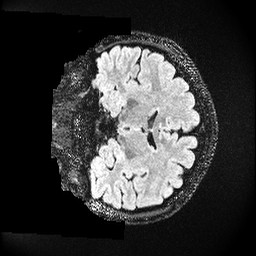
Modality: FLAIR
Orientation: coronal
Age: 22
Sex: male
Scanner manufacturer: ge
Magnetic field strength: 3 T
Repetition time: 4.802 s
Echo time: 0.1165 s